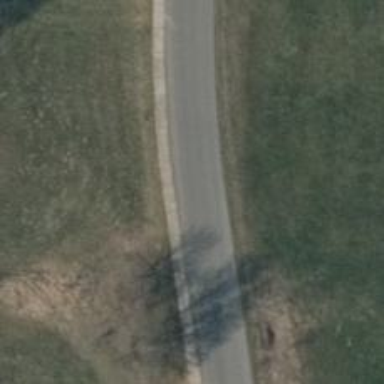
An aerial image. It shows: Residential road paved with concrete.